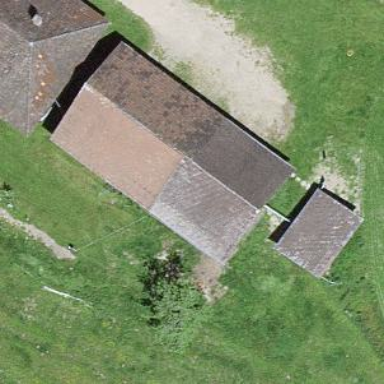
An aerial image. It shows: Barn.